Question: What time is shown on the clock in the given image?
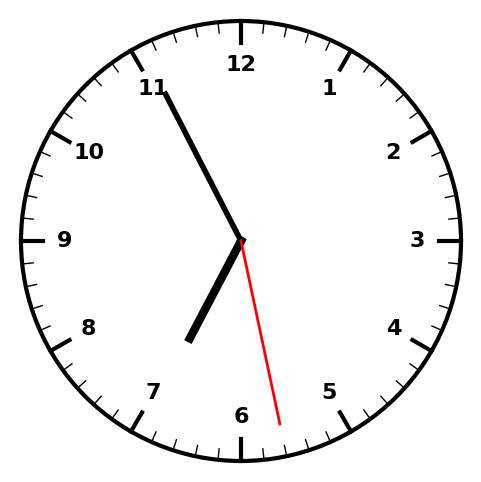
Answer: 06:55:28